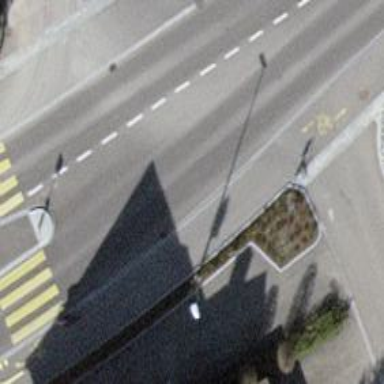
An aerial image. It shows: Cycleway.